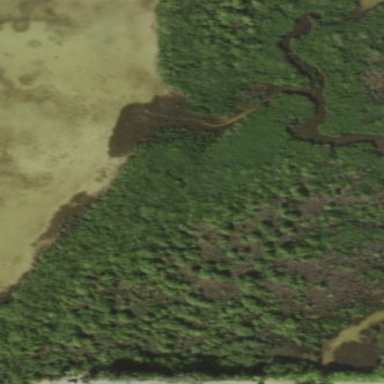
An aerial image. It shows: Patch of scrub vegetation.